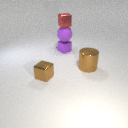
small purple metal cube below small red metal cube